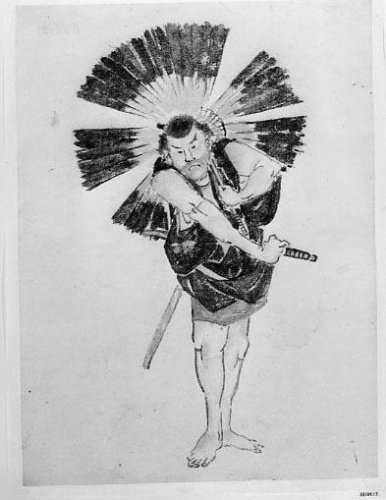
Artist: Hokusai School
Date: 19th century
Object type: Painting
Classification: Paintings
Medium: Unmounted painting; ink and watercolor on paper
Culture: Japan
Period: Edo period (1615–1868)
Dimensions: 13 1/4 x 9 5/8 in. (33.7 x 24.4 cm)
Department: Asian Art
Credit line: Fletcher Fund, 1938
Accession year: 1938
Repository: Metropolitan Museum of Art, New York, NY
Tags: Umbrellas|Men